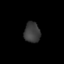
Tissue: lung
Cell type: Others
Senescence score: 0.2426
Nuclear area (px): 320
Mean DAPI intensity: 59.178